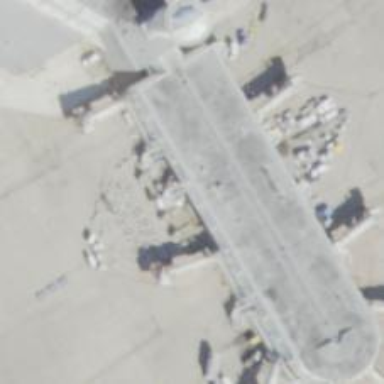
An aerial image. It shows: Airport gate.